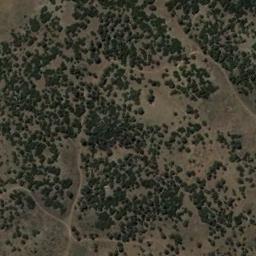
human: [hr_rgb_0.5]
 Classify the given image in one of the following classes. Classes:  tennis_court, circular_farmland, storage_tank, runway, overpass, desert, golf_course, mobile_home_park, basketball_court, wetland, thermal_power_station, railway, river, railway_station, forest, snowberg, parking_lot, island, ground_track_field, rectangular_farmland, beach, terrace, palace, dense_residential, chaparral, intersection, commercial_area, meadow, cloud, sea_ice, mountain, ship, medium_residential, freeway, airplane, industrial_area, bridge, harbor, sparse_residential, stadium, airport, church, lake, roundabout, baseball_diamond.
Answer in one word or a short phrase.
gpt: chaparral